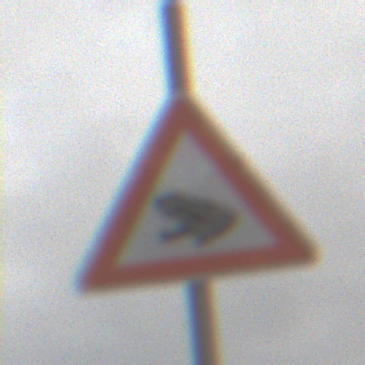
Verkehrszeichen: AmphibienwanderungRechts
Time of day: MorningAfternoon
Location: Outdoor (Nature)
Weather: Overcast
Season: NotSpecified
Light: Natural